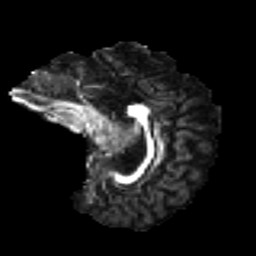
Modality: FA
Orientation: sagittal
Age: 27
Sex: female
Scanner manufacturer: ge
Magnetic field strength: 3 T
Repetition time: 7.8 s
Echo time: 0.0606 s